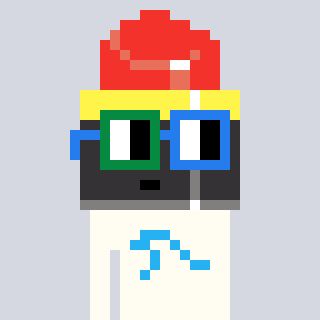
a pixel art character with square green and blue glasses, a lipstick-shaped head and a grayscale-colored body on a cool background